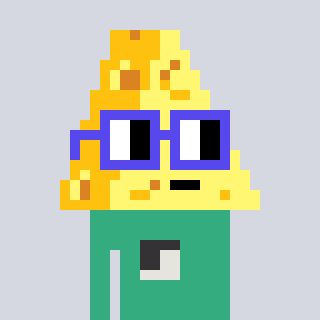
a pixel art character with square blue glasses, a cheese-shaped head and a teal-colored body on a cool background